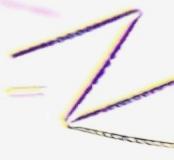
Label: Thalassionema